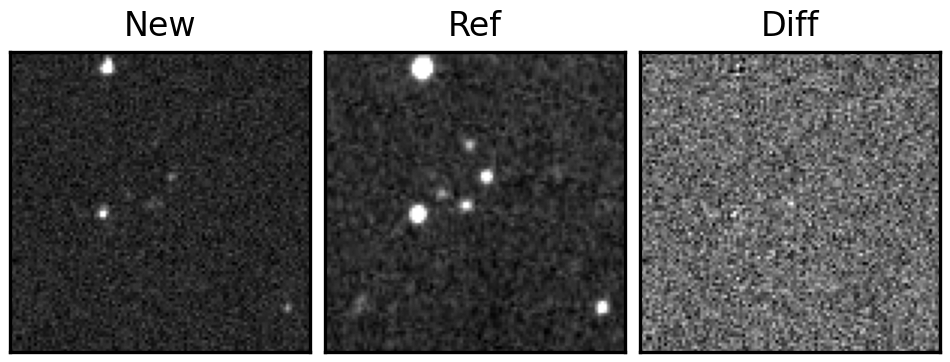
Label: real